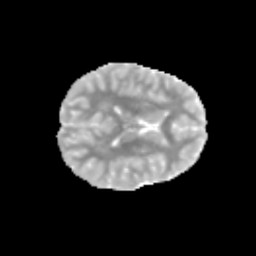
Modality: MD
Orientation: axial
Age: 10
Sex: female
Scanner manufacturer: siemens
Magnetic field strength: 3 T
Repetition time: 3.8 s
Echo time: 0.07 s